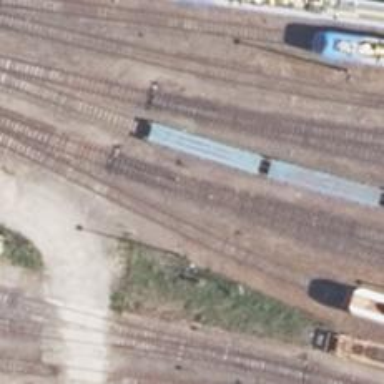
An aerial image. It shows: Railway switch.